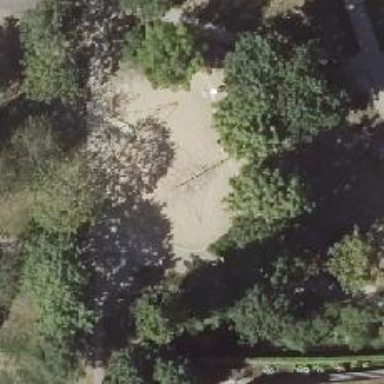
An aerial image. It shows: Playground area for leisure activities on the land.